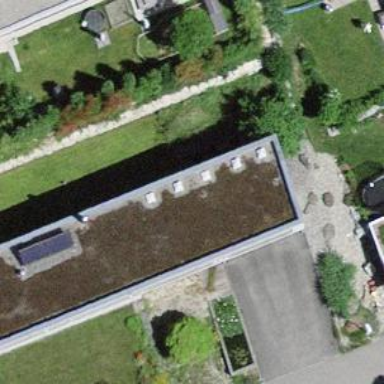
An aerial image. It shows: Building.